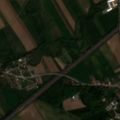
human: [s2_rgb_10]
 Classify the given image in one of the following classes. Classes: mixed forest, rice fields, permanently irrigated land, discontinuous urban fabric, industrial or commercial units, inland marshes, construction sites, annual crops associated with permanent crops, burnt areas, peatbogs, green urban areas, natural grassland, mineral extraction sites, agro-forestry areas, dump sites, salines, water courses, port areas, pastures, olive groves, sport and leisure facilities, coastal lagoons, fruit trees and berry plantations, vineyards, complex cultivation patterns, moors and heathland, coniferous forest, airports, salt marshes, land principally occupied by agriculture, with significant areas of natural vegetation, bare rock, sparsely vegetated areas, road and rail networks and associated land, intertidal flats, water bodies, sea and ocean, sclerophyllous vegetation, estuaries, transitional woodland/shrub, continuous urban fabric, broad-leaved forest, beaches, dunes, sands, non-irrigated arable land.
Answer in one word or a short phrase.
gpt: discontinuous urban fabric, non-irrigated arable land, land principally occupied by agriculture, with significant areas of natural vegetation, broad-leaved forest